Interaction volume radius: 10 \u00c5
Interaction volume height: 10 \u00c5
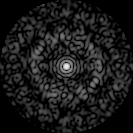
Disorder parameter: 0.7839